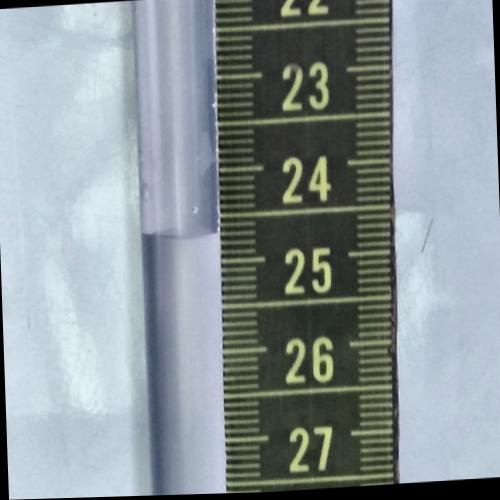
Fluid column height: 24.7 cm